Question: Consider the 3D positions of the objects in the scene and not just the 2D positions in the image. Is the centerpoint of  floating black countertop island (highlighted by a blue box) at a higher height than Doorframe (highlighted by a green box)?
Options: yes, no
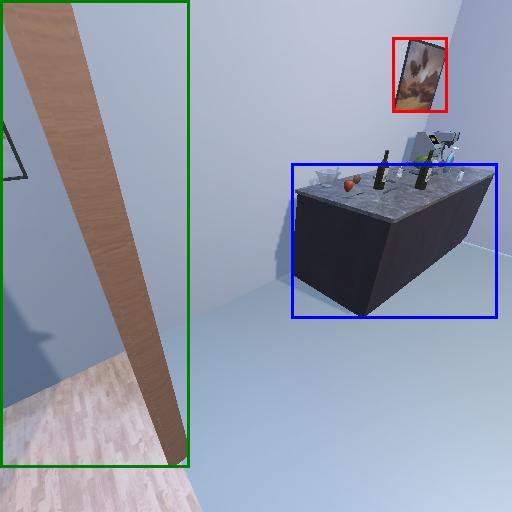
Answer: yes